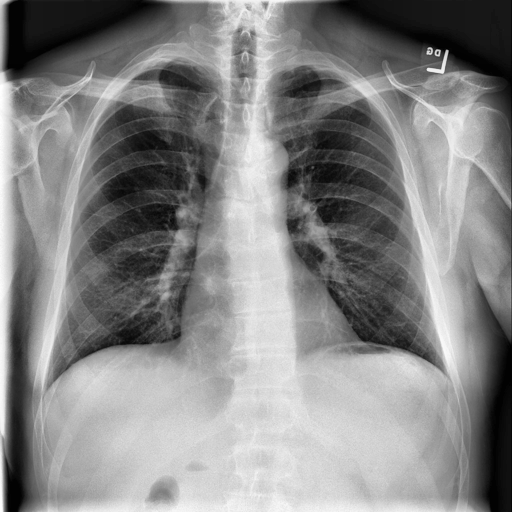
Finding: NORMAL